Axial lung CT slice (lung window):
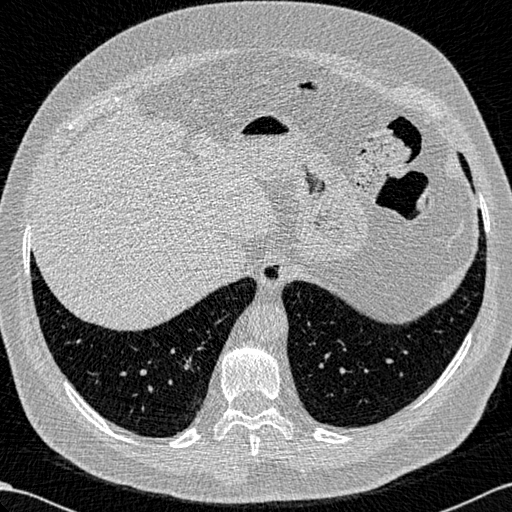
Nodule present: no